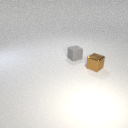
small brown metal cube to the right of small gray rubber cube